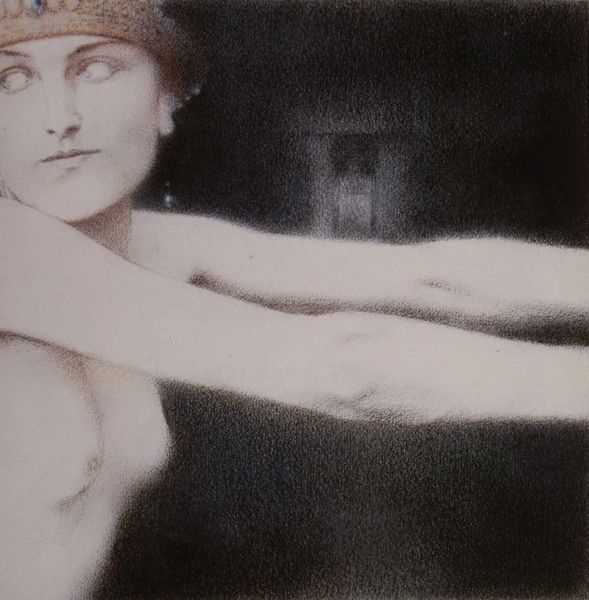
Titel: Etude de femme
Künstler: Fernand Khnopff
Standort: Bruxelles
Institution: (Privatbesitz)
Schlagwörter: akt, blau, dunkel, haut, kopf, nackt, schatten, weiß, mädchen, braun, brust, busen, ellbogen, fenster, frau, frisur, grau, hell, hintergrund, hut, licht, mund, nacht, nase, ohr, ohrring, raum, schmuck, schwarz, tür, zeichnung, zimmer, blick, dame, haube, malerei, symbolismus, tanz, mütze, arm, arme, augen, blass, gesicht, salome, bildnis, hals, portrait, porträt, schlank, haare, realismus, innen, ohrringe, augenbrauen, hübsch, kinn, krone, lippen, rosa, schön, brüste, perspektive, pointilismus, nebel, türe, weis, jugendstil, weiblich, pupillen, nackte, augenbraue, brustwarzen, ellenbogen, model, oberkörper, ohrläppchen, unscharf, foto, fotografie, geheimnis, hinten, traum, schielen, halbprofil, ausgestreckt, nackte frau, königin, leuchtend, golden, ackt, aufnahme, difus, alabaster, körnung, pixel, rasterung, angeschnitten, rückblick, ellen, aktmodel, körnig, verfremdung, ungeschminkt, schlafwandler, nacktmodel, ohrrring, unscharf scharf, au, l, acktr, üre, gekörnt